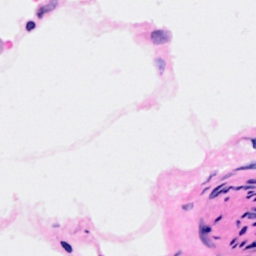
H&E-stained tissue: Breast